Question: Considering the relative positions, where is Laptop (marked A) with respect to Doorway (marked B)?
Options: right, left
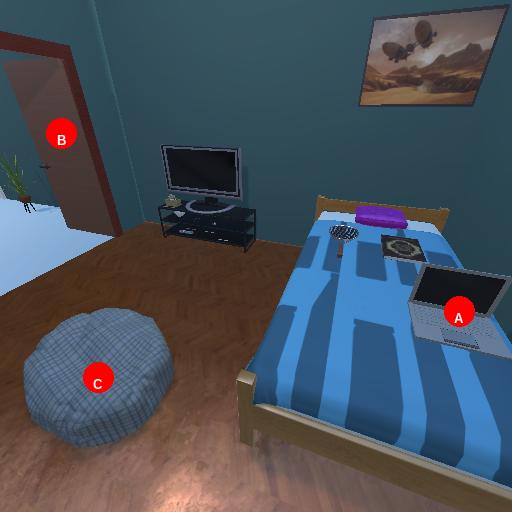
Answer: right